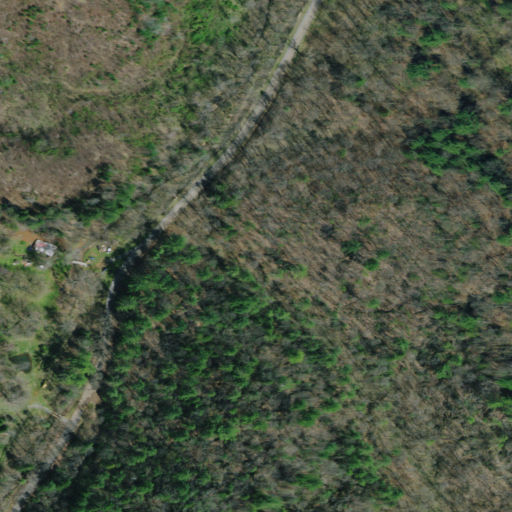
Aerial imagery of valley in Tennessee named Sugar Hollow containing deciduous forest, mixed forest, open development, shrub, pasture, medium intensity development, and evergreen forest